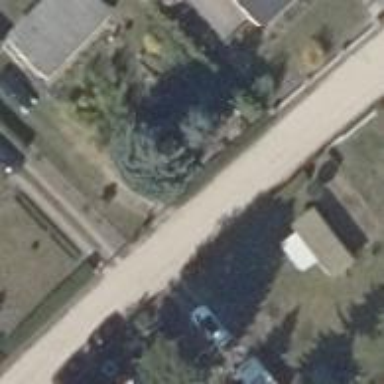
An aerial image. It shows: Residential road.